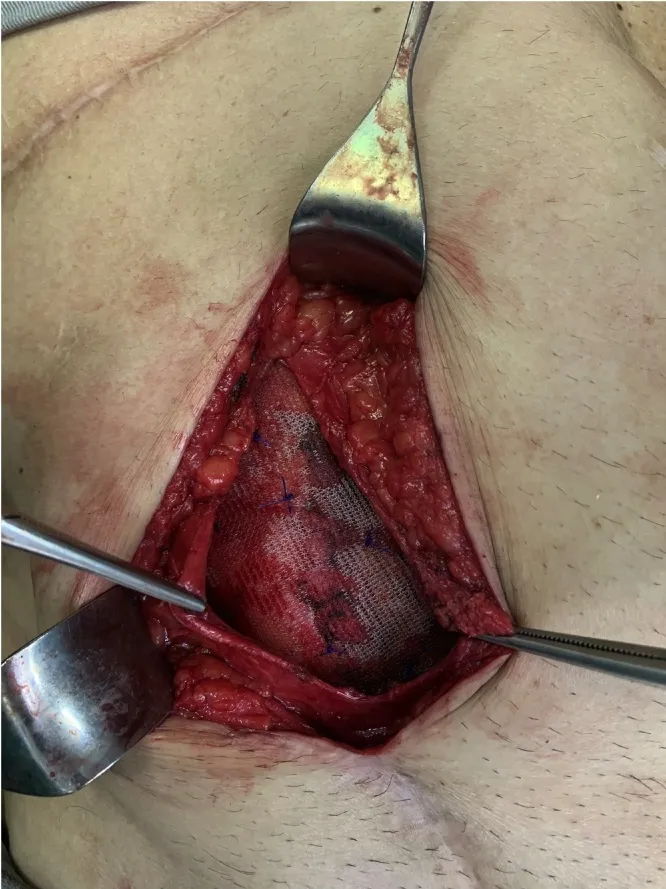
Hernia repair with polypropylene mesh below the external oblique fascia.
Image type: medical_photograph (other_medical_photograph)